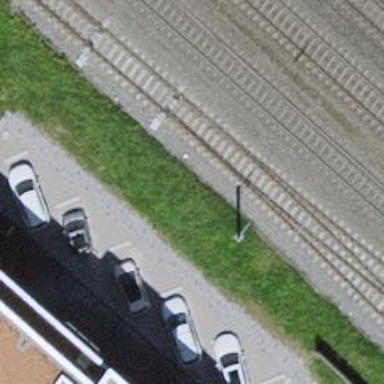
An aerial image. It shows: Railway switch.